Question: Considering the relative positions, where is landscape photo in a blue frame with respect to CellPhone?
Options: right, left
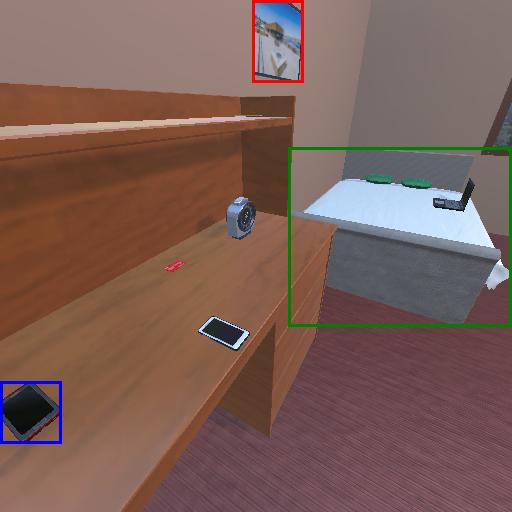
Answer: right